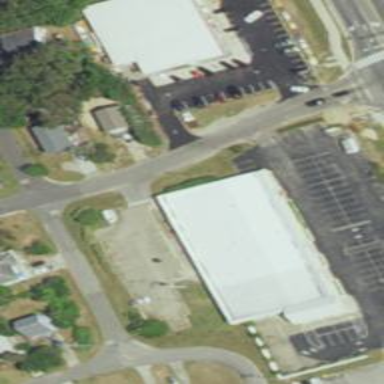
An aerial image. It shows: Commercial building.